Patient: sex M, age 57
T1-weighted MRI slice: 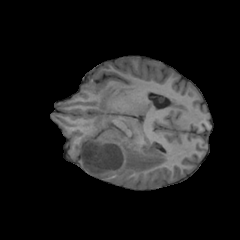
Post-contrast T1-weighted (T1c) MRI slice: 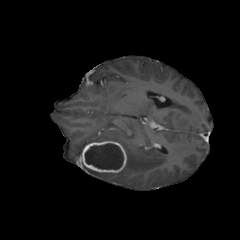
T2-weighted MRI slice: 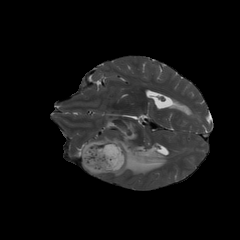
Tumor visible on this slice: yes
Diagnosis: Glioblastoma, IDH-wildtype
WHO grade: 4